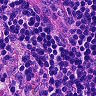
Metastatic tissue present: no